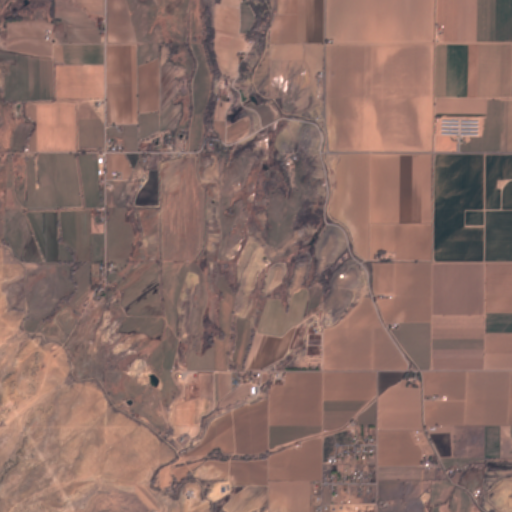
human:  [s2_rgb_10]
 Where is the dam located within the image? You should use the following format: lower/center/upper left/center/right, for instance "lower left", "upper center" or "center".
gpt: The dam is located in the lower left of the image.
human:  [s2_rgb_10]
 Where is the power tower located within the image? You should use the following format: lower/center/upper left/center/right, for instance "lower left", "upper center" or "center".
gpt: The power tower is located in the lower left of the image.
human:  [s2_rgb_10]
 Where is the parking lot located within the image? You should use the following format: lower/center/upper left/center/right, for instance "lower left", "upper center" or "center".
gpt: There is no parking lot in the image.